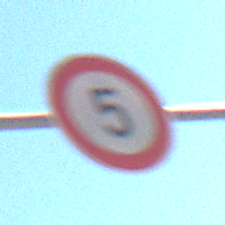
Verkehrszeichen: Geschwindigkeit5
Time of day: Midday
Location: Outdoor (Nature)
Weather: Clear
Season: Summer
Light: Natural